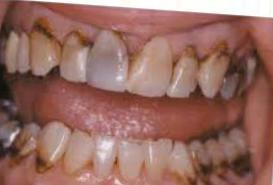
Condition: Tooth Discoloration